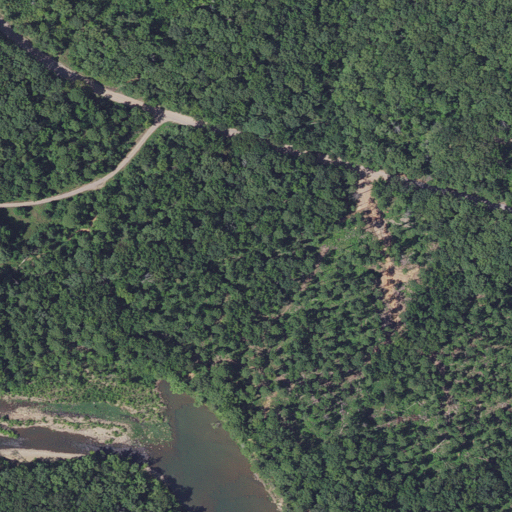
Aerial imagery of valley in Arkansas named Nix Hollow containing deciduous forest, evergreen forest, open development, grassland, open water, herbaceous wetlands, low intensity development, and mixed forest